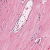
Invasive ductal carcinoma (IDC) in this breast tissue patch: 0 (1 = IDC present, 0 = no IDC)